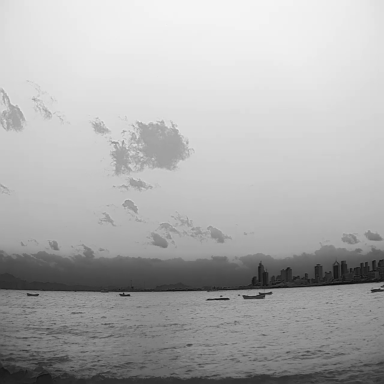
There are five bulk_carriers in the infrared image.